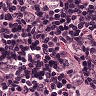
Metastatic tissue present: yes